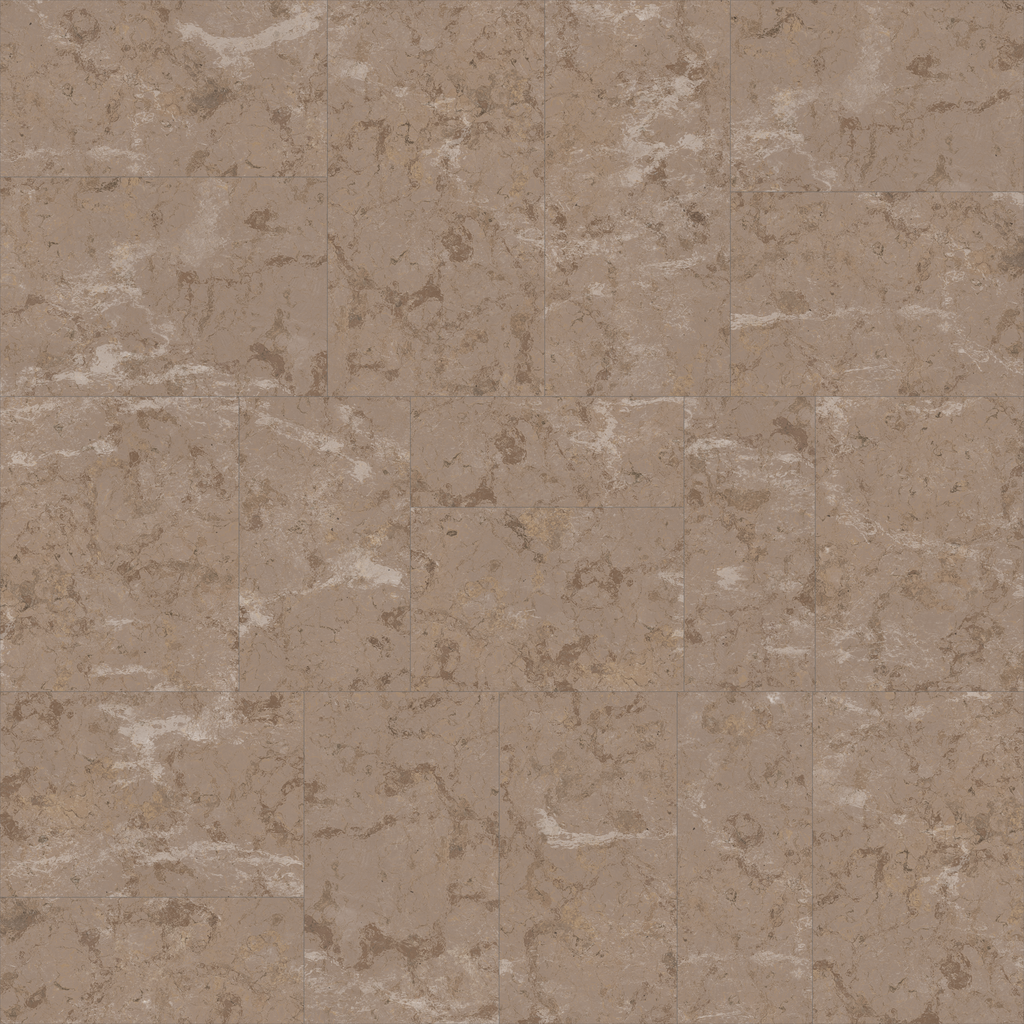
Texture map type: Color